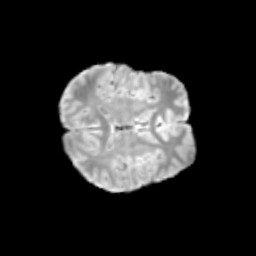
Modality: T2w
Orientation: axial
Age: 12
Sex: male
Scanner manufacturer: siemens
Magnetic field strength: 3 T
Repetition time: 3.8 s
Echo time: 0.07 s